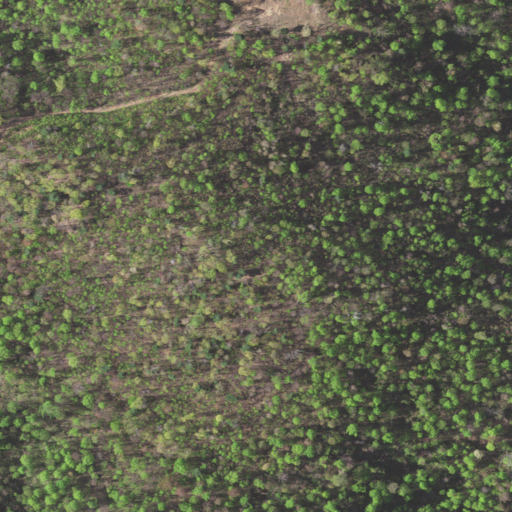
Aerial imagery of ridge(s) in Virginia named Middle Ridge containing deciduous forest, mixed forest, and shrub